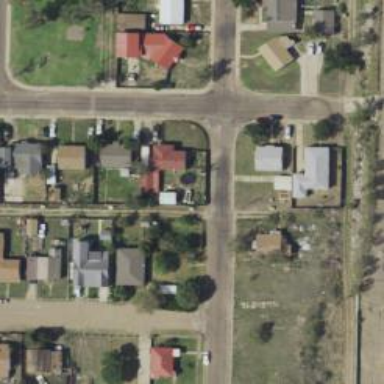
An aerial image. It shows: Alley classified as service road.